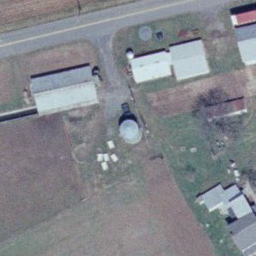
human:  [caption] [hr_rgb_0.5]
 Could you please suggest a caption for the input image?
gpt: There is a small white storage tank on the lawn with a road beside .

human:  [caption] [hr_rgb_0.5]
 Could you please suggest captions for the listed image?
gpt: A small storage tank is in the lawn and some buildings beside .

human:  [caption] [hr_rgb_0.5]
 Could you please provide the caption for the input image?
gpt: A small storage tank is in the lawn .

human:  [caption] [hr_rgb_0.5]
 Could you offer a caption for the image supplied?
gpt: There is one small storage tank on the lawn with some houses beside .

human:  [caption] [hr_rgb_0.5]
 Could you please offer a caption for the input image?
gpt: A small storage tank is in the lawn and some buildings beside .